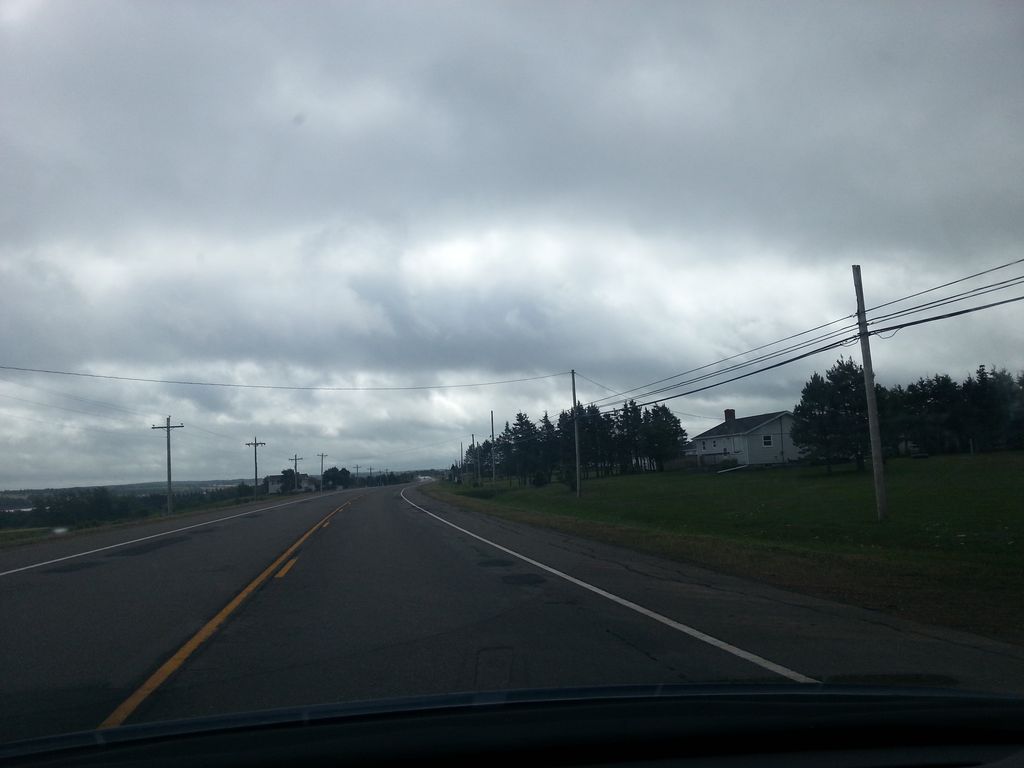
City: charlottetown